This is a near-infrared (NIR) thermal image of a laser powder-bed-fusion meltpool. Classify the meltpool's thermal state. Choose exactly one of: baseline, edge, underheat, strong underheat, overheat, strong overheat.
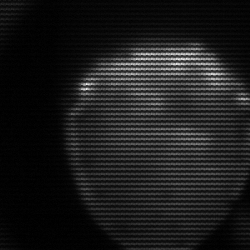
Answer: edge